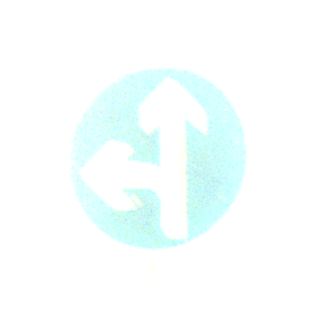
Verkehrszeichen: VorgeschriebeneFahrtrichtungGeradeausOderLinks
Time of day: Night
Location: Outdoor (Urban)
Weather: Overcast
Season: Winter
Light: Artificial